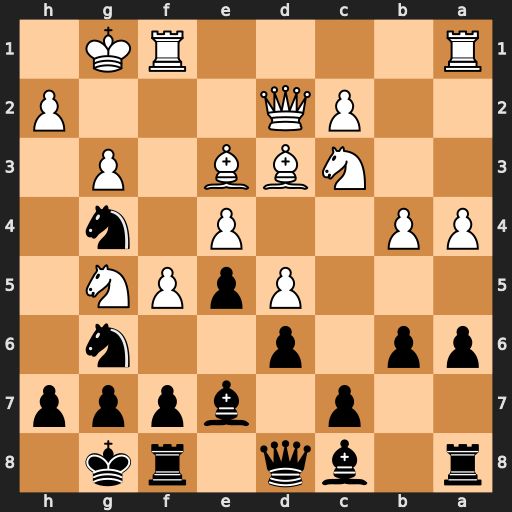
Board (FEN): r1bq1rk1/2p1bppp/pp1p2n1/3PpPN1/PP2P1n1/2NBB1P1/2PQ3P/R4RK1
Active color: b
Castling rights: -
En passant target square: -
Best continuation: Nxe3 Qxe3 Bxg5